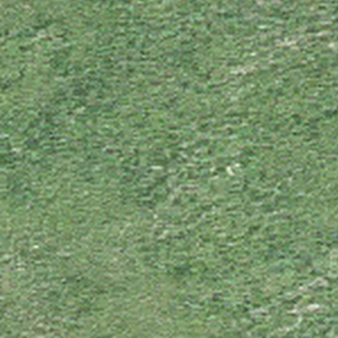
Label: other